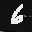
Label: 6